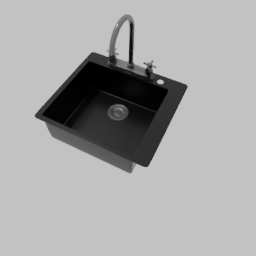
Label: appliances